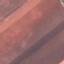
Land use / land cover class: AnnualCrop